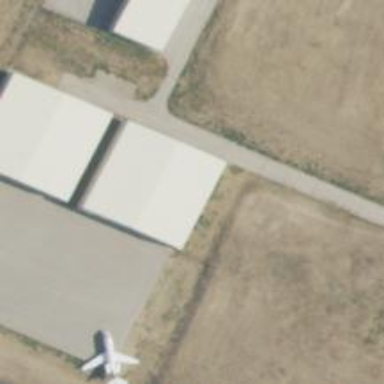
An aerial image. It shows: Hangar building located at airport.